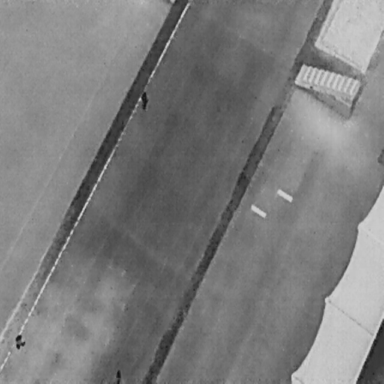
There are three People in the infrared image.